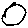
Label: circle